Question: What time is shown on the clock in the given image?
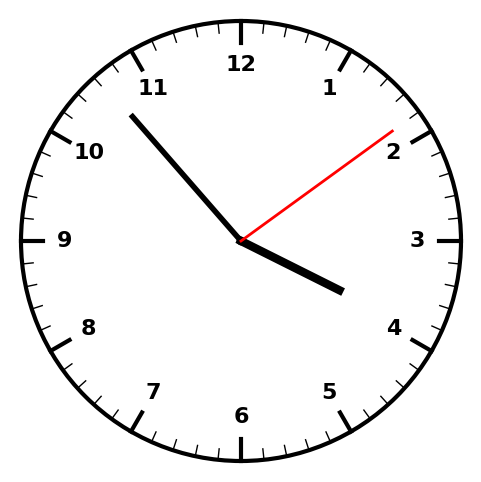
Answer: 03:53:09